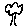
Label: tree